Question: I have been asked to produce a select list that looks like this:

The problem I'm having is how to set a different colour for the asterisk and the text. I've tried to wrap the asterisk in various inline HTML tags, but it seems that any HTML is stripped out.
HTML:
'''
<select id="select-list">
<option value='1'><em>*</em>A value</option>
<option value='2'><span>*</span>Another value</option>
</select>
'''
Output the rendered HTML:
'''
$('select-list').select('option').each(function(element) {
console.log($(element).innerHTML);
});
'''
> *A value*Another value
Can anyone suggest a technique for doing this? It's OK to use JavaScript (prototype), but I do not want to replace the select element.
Demo fiddle: <URL>
I have considered removing the asterisk from the text and using a background image instead, but I'm not sure if this would be a bad thing in terms of accessibility for users with screen-readers and similar text-based setups? Further down the form there is a message saying that '* = required', so would it be confusing that the select did not seem to be marked with an asterisk?
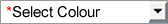
Answer: The 'option' tags cannot contain HTML markup, as per <URL> is permitted inside them.
A workaround: using a background image (of an asterisk, or whatever) (positioned left) and add left padding to the 'option' element; though this may work in all browsers.